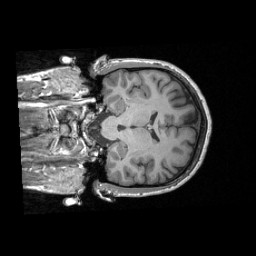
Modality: T1w
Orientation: coronal
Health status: healthy
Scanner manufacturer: siemens
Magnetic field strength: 3 T
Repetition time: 2.3 s
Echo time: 0.00285 s